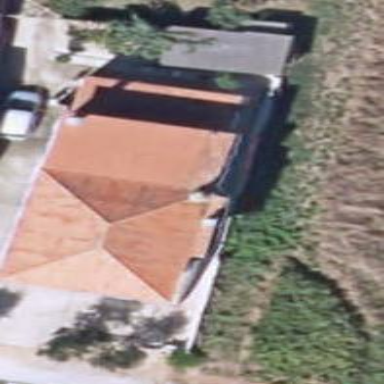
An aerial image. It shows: Simple and straightforward house.